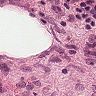
Metastatic tissue present: no